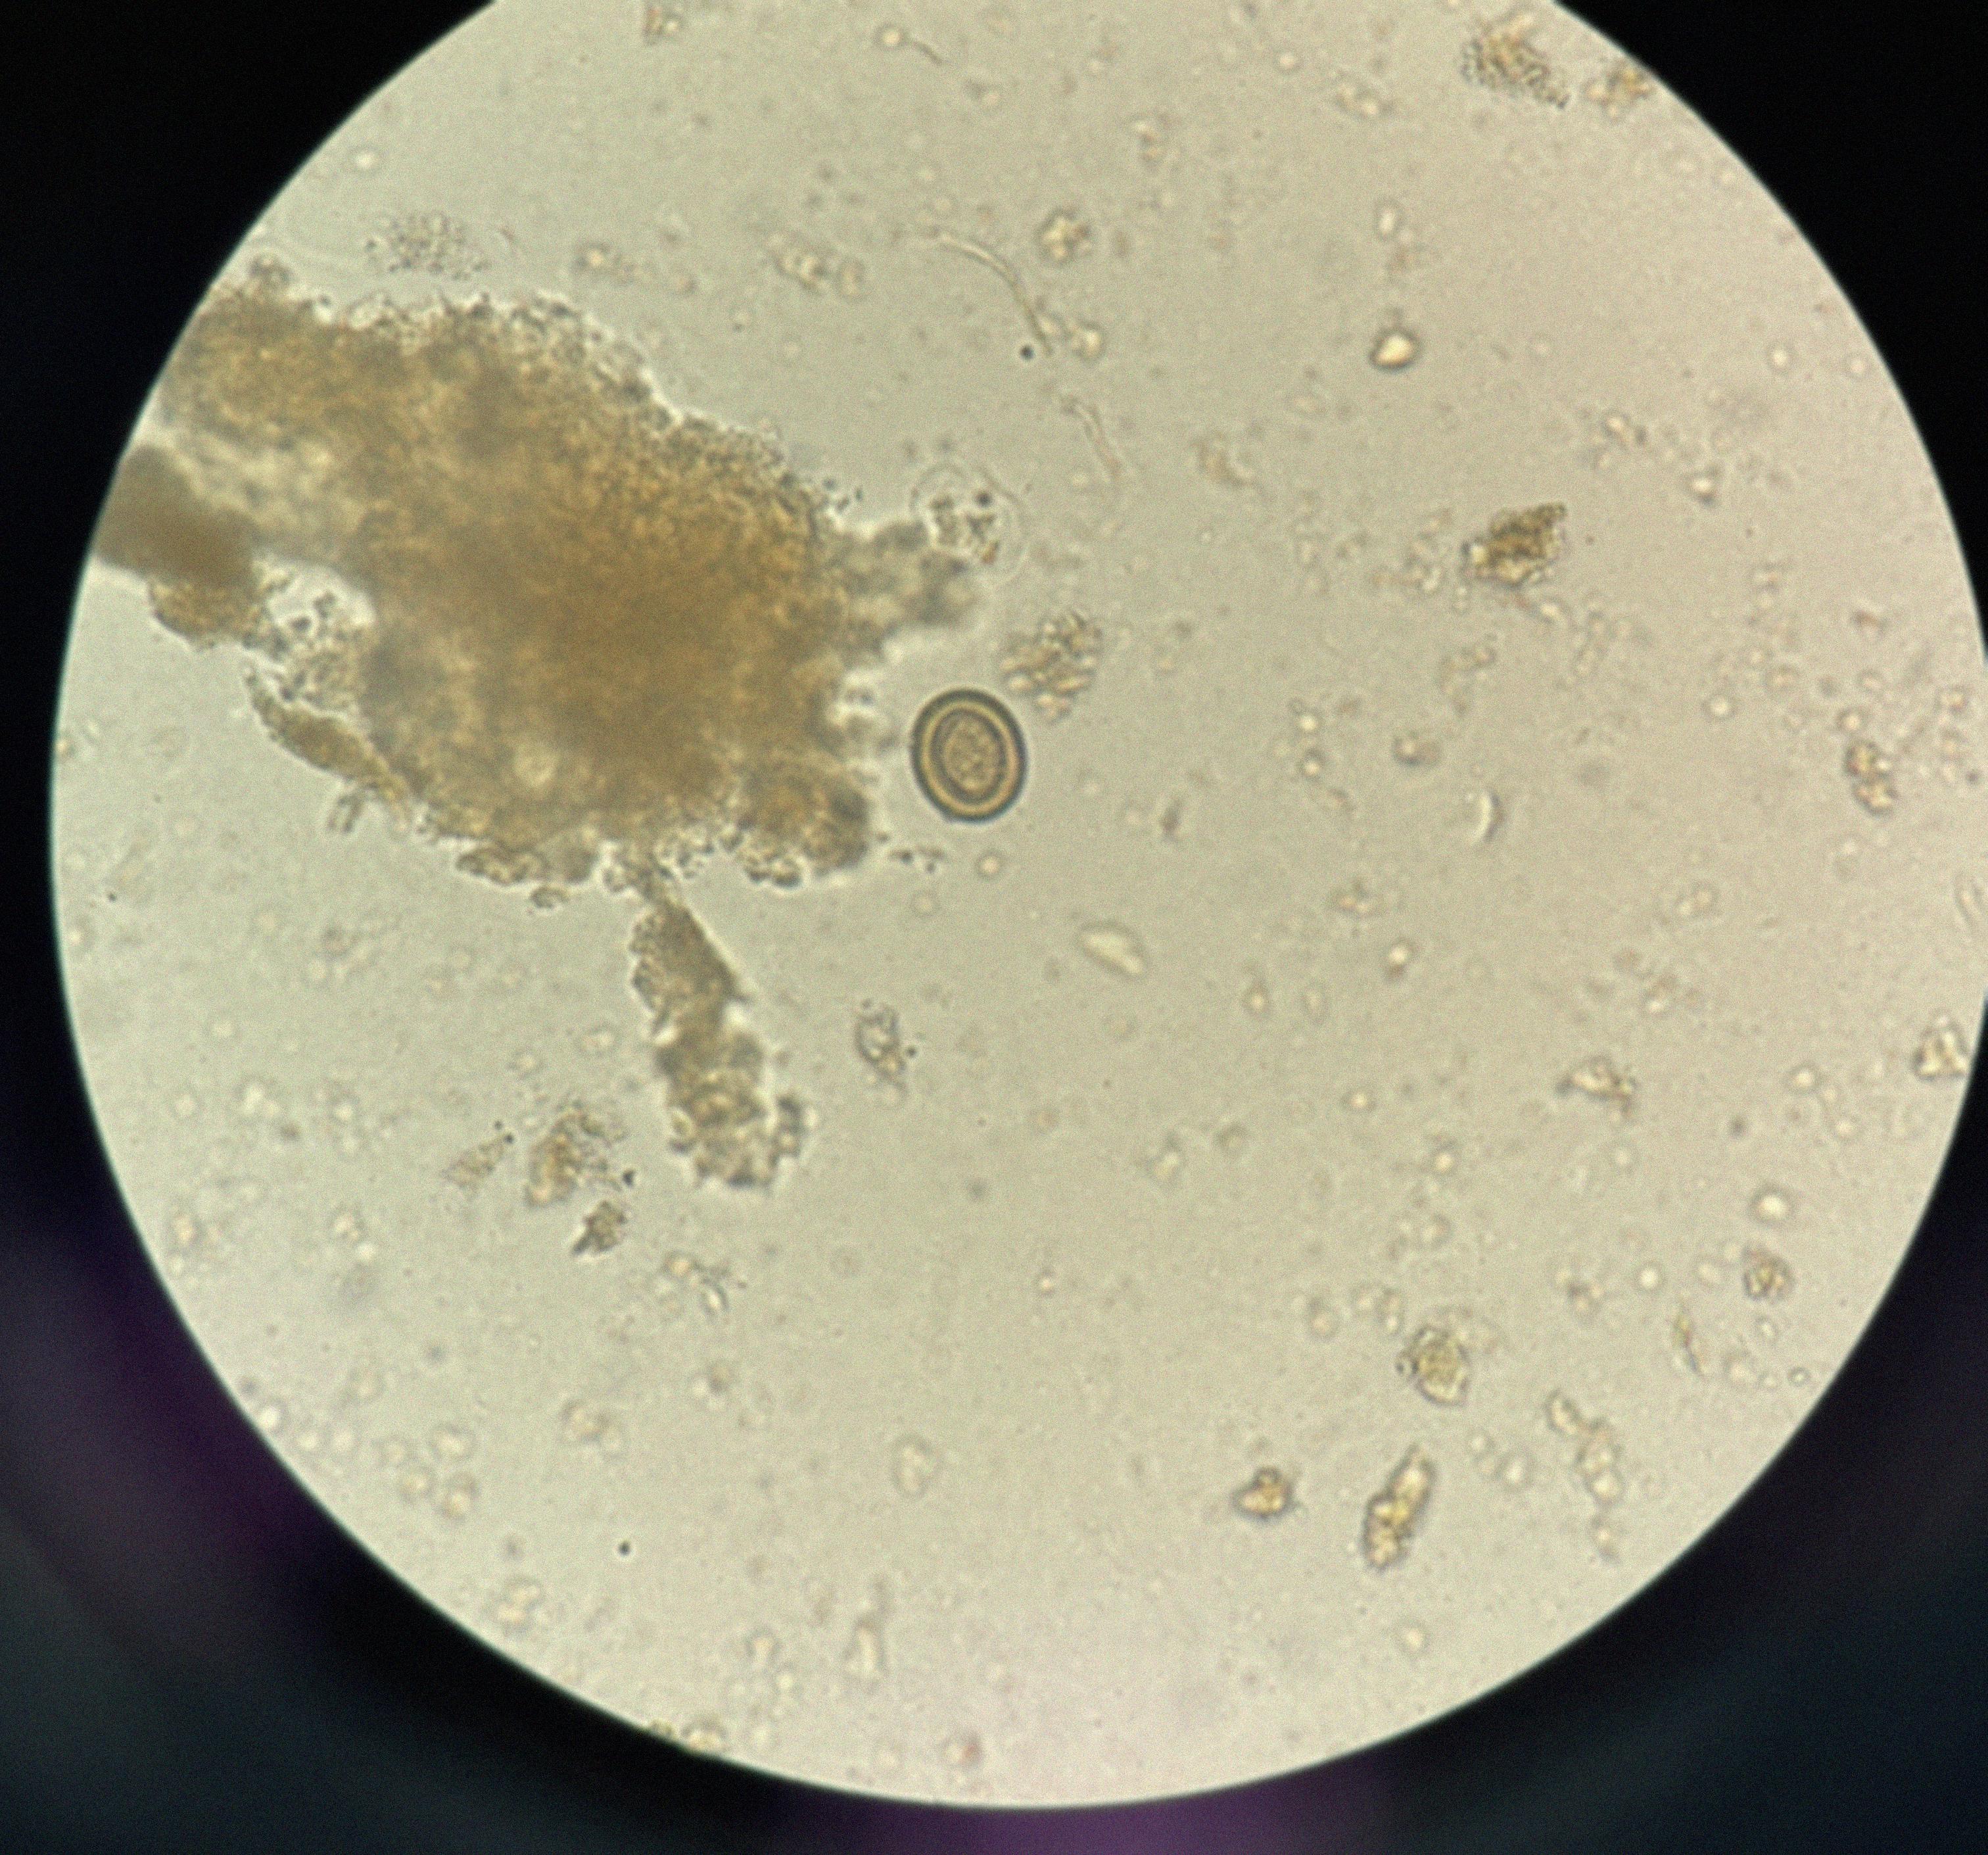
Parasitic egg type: Taenia spp. egg